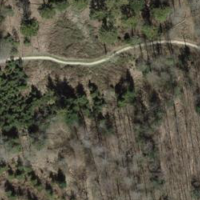
EUNIS habitat code: 43
Species observed at this site:
Galium mollugo
Veronica chamaedrys
Fraxinus excelsior
Aquilegia vulgaris
Galium album
Geranium robertianum
Bellis perennis
Galeopsis tetrahit
Sonchus asper
Ranunculus repens